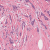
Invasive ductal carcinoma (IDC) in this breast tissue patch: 1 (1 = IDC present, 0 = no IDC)